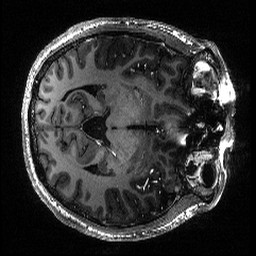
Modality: T1w
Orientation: axial
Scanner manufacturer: siemens
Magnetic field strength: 6.98 T
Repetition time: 2.83 s
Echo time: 0.00279 s